Question: I'm doing this tutorial (<URL> to get the hang of ios development, but now I'm stuck.
It's probably just a little thing, but when I get in my detailView's method 'setDetailItem', the variable is empty (see screenshot).
I have no idea why this is, but in the tutorial this seems to get automatically filled.
Why is it empty and how do I get the right detailItem?

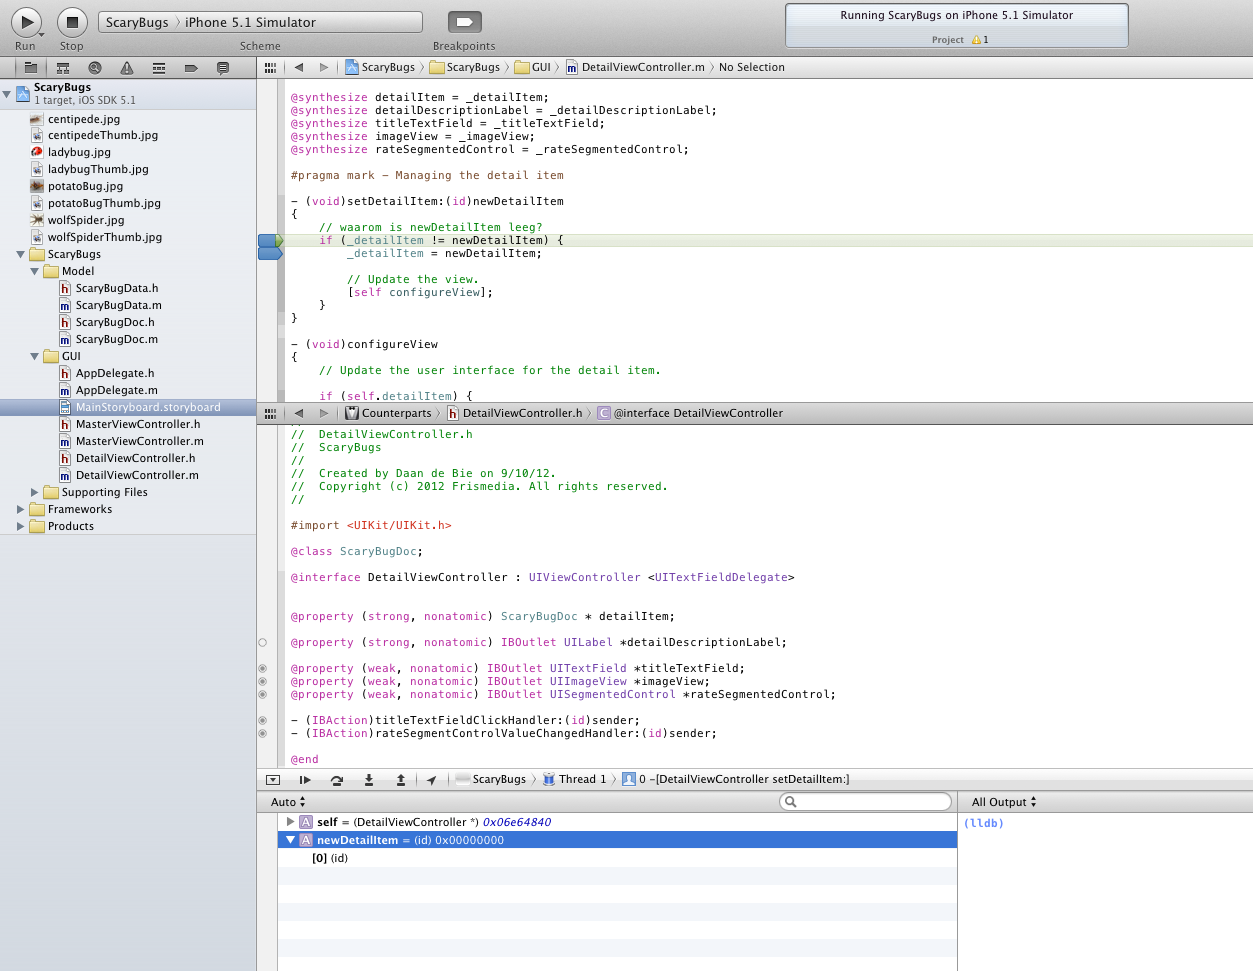
Answer: I checked the tutorial and a sample code is provided by them.It works fine with the memory.It is a setter method which is called when you provide the value like this
'''
DetailViewController *detailController =segue.destinationViewController;
ScaryBugDoc *bug = [self.bugs objectAtIndex:self.tableView.indexPathForSelectedRow.row];
detailController.detailItem = bug;
'''
check weather you are passing in valid memory value (here bug).if you give it nil then yeah there may be no memory